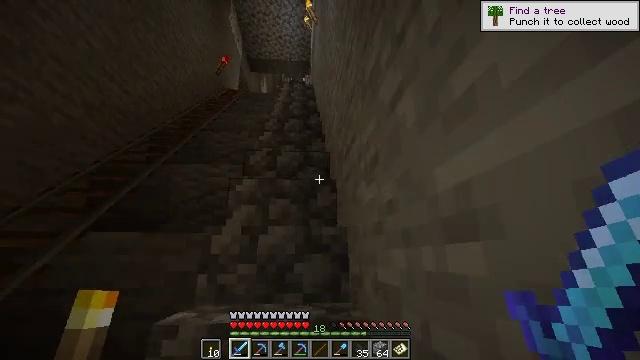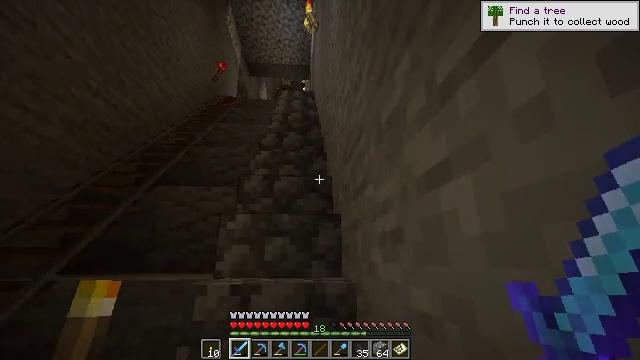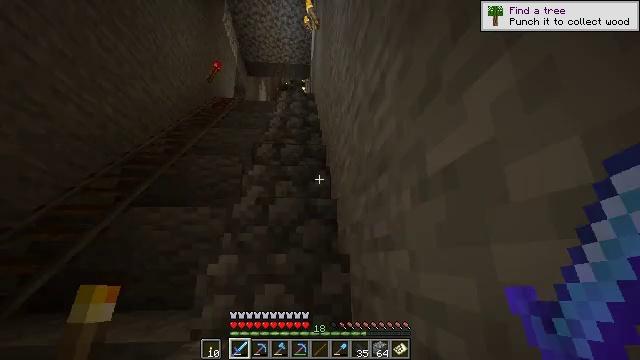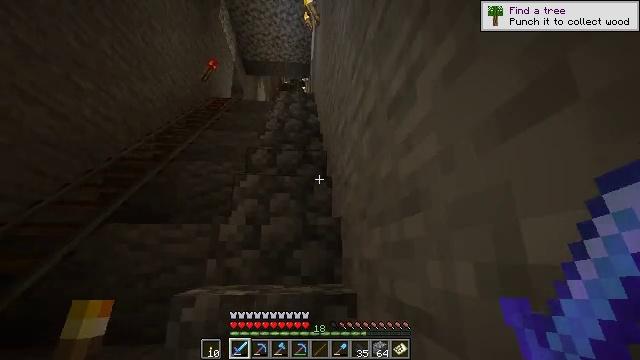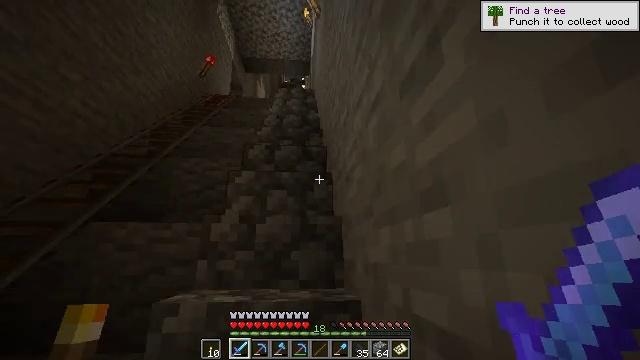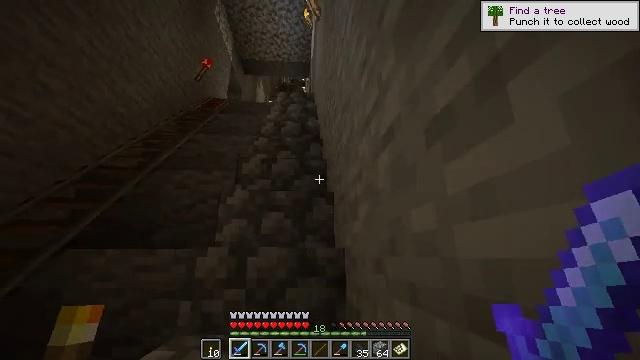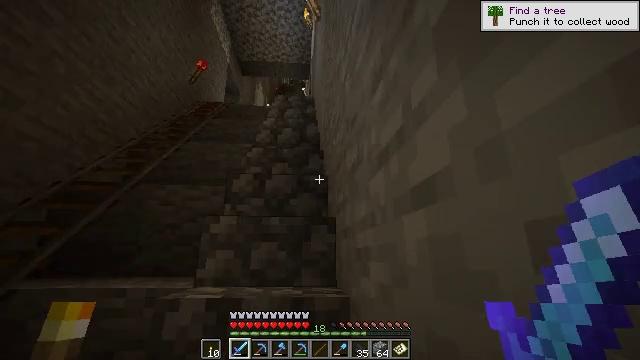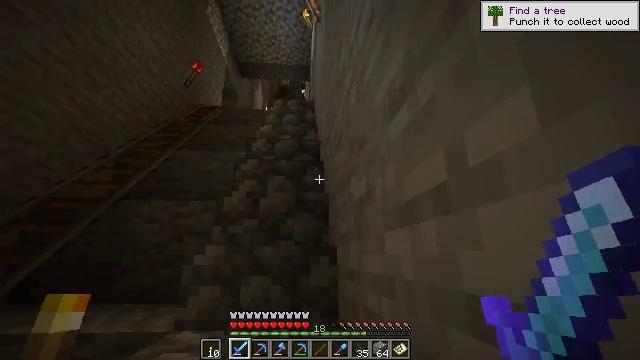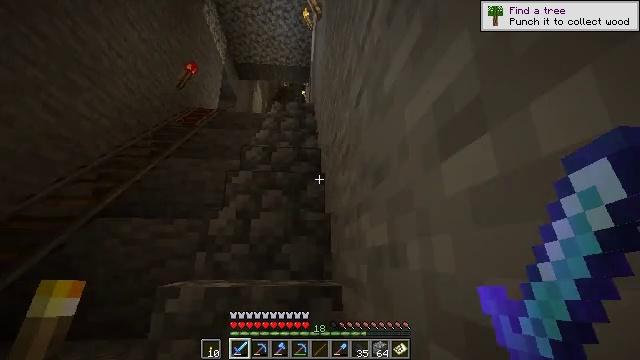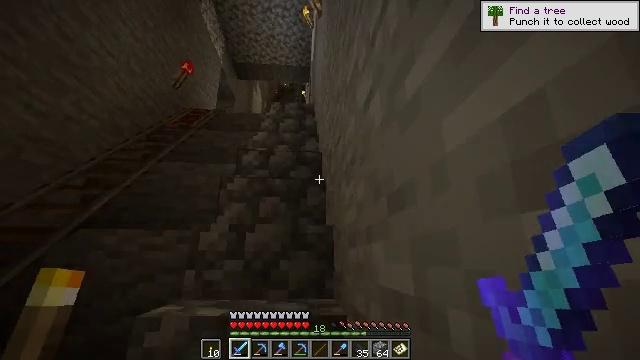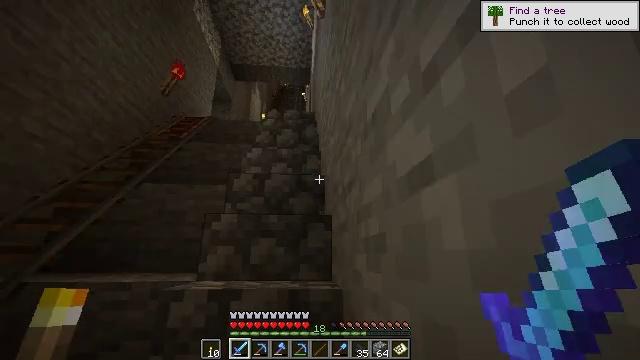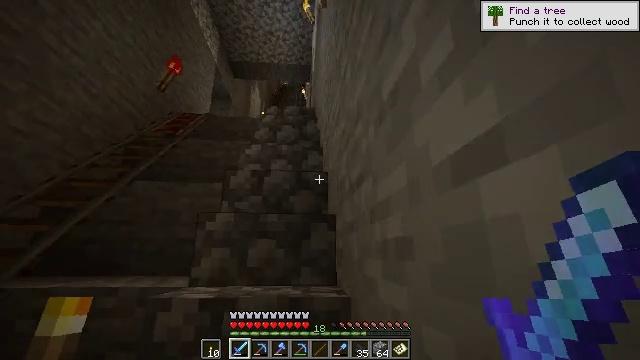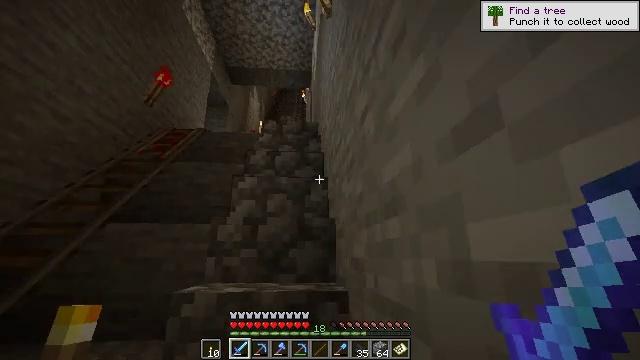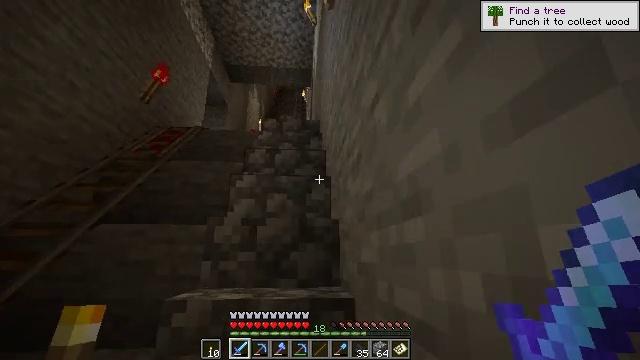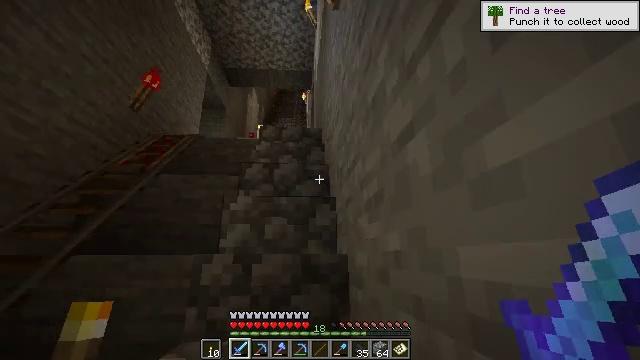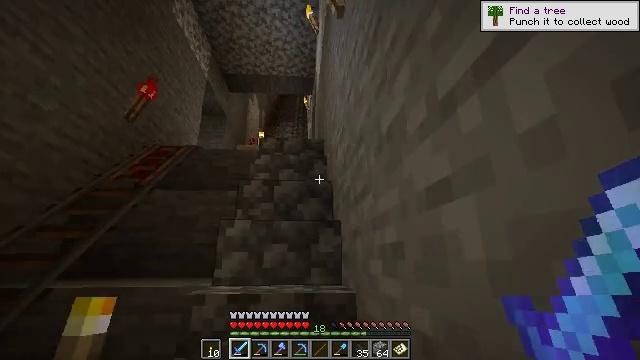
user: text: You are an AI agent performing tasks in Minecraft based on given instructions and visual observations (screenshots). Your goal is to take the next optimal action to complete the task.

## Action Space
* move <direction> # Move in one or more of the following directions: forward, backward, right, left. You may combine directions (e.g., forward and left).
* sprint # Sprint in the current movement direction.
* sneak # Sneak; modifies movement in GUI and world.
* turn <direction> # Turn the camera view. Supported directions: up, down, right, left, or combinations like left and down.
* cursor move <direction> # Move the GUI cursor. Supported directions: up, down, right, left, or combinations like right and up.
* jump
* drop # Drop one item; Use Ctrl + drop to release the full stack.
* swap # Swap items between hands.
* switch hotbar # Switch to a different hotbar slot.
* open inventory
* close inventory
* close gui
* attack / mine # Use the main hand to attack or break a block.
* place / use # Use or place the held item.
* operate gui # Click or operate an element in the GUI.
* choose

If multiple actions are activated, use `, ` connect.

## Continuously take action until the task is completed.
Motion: motion action
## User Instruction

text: Open the crafting grid, place coal to craft a coal block.
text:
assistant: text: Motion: move forward
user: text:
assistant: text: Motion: move forward
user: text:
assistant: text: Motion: move forward
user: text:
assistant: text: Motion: move forward
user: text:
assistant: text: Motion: move forward
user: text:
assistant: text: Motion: move forward
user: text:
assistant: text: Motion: move forward
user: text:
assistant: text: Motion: move forward
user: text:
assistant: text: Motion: move forward
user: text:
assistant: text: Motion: move forward
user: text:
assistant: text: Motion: move forward
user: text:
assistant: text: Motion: move forward
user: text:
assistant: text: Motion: move forward
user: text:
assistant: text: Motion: move forward
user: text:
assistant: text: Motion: move forward
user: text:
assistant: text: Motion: move forward
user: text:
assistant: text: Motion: move forward, turn left
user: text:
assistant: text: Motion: move forward
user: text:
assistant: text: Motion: move forward
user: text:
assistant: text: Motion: move forward
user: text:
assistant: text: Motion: move forward
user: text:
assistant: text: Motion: move forward
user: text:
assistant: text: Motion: move forward
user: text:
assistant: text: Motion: move forward
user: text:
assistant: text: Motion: move forward
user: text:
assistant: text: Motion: move forward
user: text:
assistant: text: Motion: move forward
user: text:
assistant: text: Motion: move forward
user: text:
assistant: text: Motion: move forward
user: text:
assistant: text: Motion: move forward